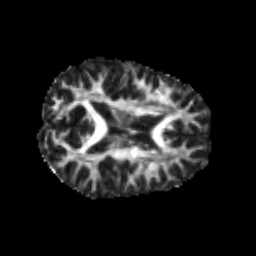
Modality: FA
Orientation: axial
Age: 24
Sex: female
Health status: healthy
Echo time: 0.074 s